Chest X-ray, PA view. Patient: 43 years old, sex F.
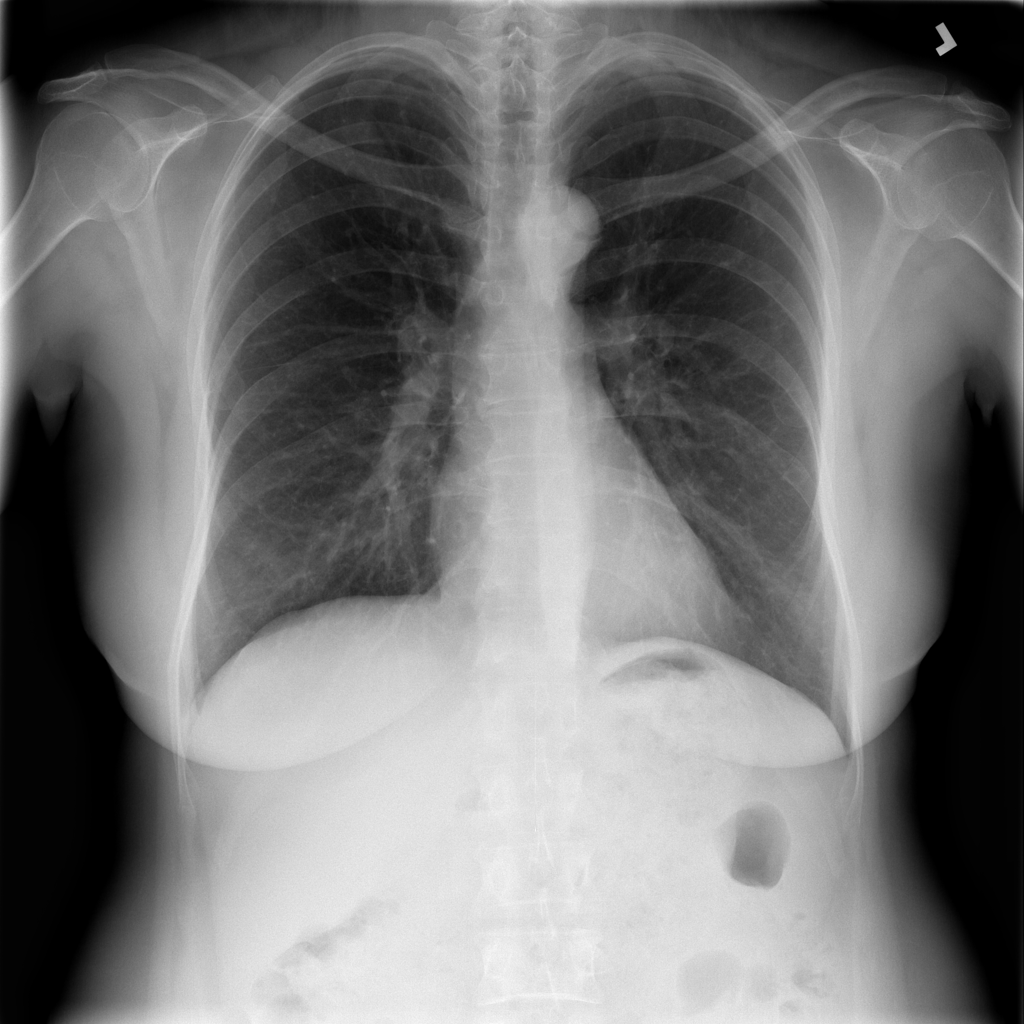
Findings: No Finding